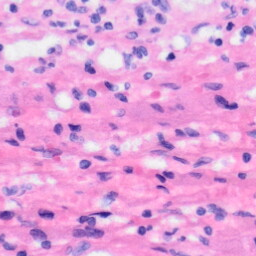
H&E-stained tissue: Liver